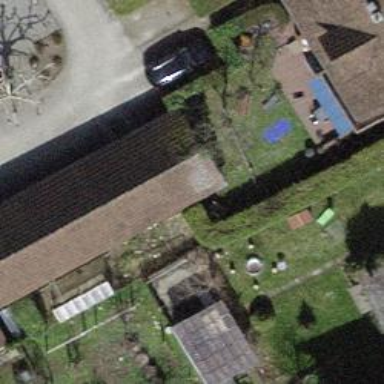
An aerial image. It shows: Garage building.